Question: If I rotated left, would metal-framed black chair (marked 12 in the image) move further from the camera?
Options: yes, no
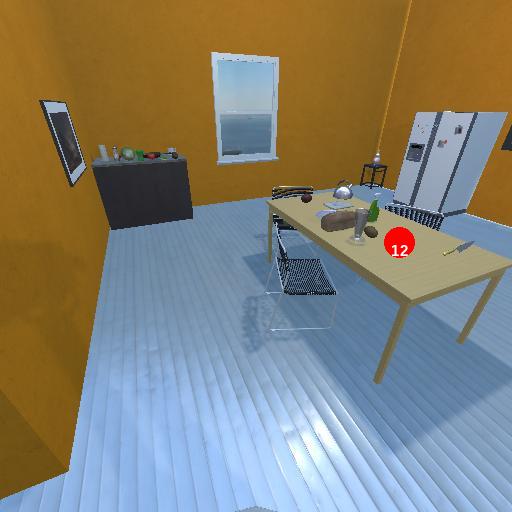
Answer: yes